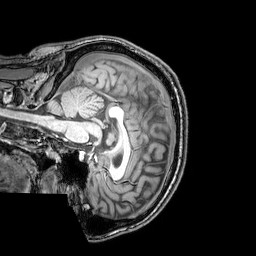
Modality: T1w
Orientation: sagittal
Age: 24
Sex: male
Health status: healthy
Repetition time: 0.081 s
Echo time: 0.037 s